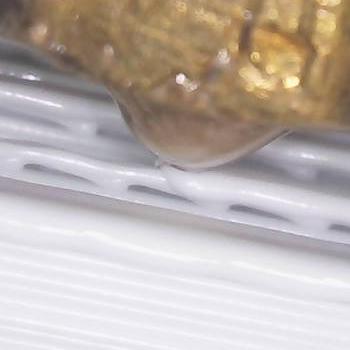
Flow rate: 300%